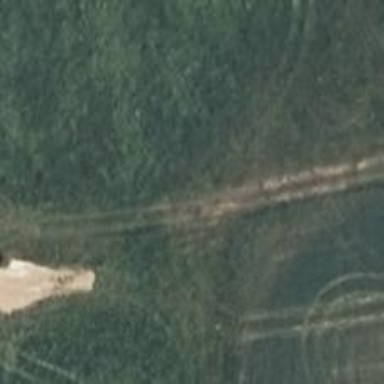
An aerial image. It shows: Grass track with grade5 track type.